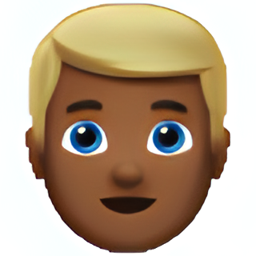
Name: blond man type 5
Emoji: 👱🏾‍♂️
Group: People & Body
Sub-group: person